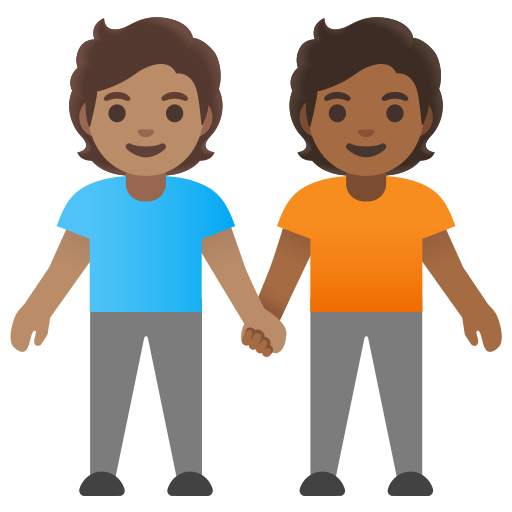
Emoji: 🧑🏽‍🤝‍🧑🏾